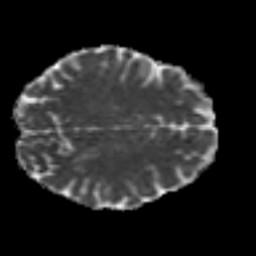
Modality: MD
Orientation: axial
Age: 26
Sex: female
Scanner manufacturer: siemens
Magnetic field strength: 3 T
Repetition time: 7 s
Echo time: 0.0926 s